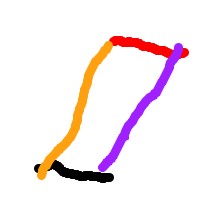
Shape: parallelogram